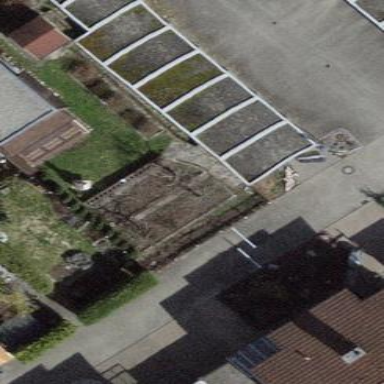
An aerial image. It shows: Garage.